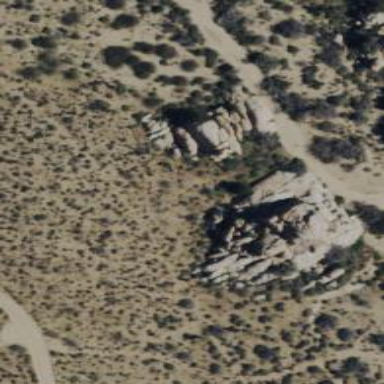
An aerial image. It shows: Landscape dominated by bare rock.